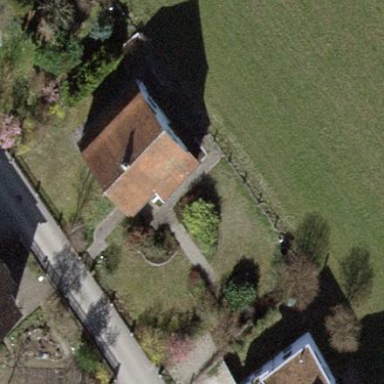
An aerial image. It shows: House with gambrel roof shape.